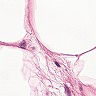
Metastatic tissue present: no